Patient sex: F
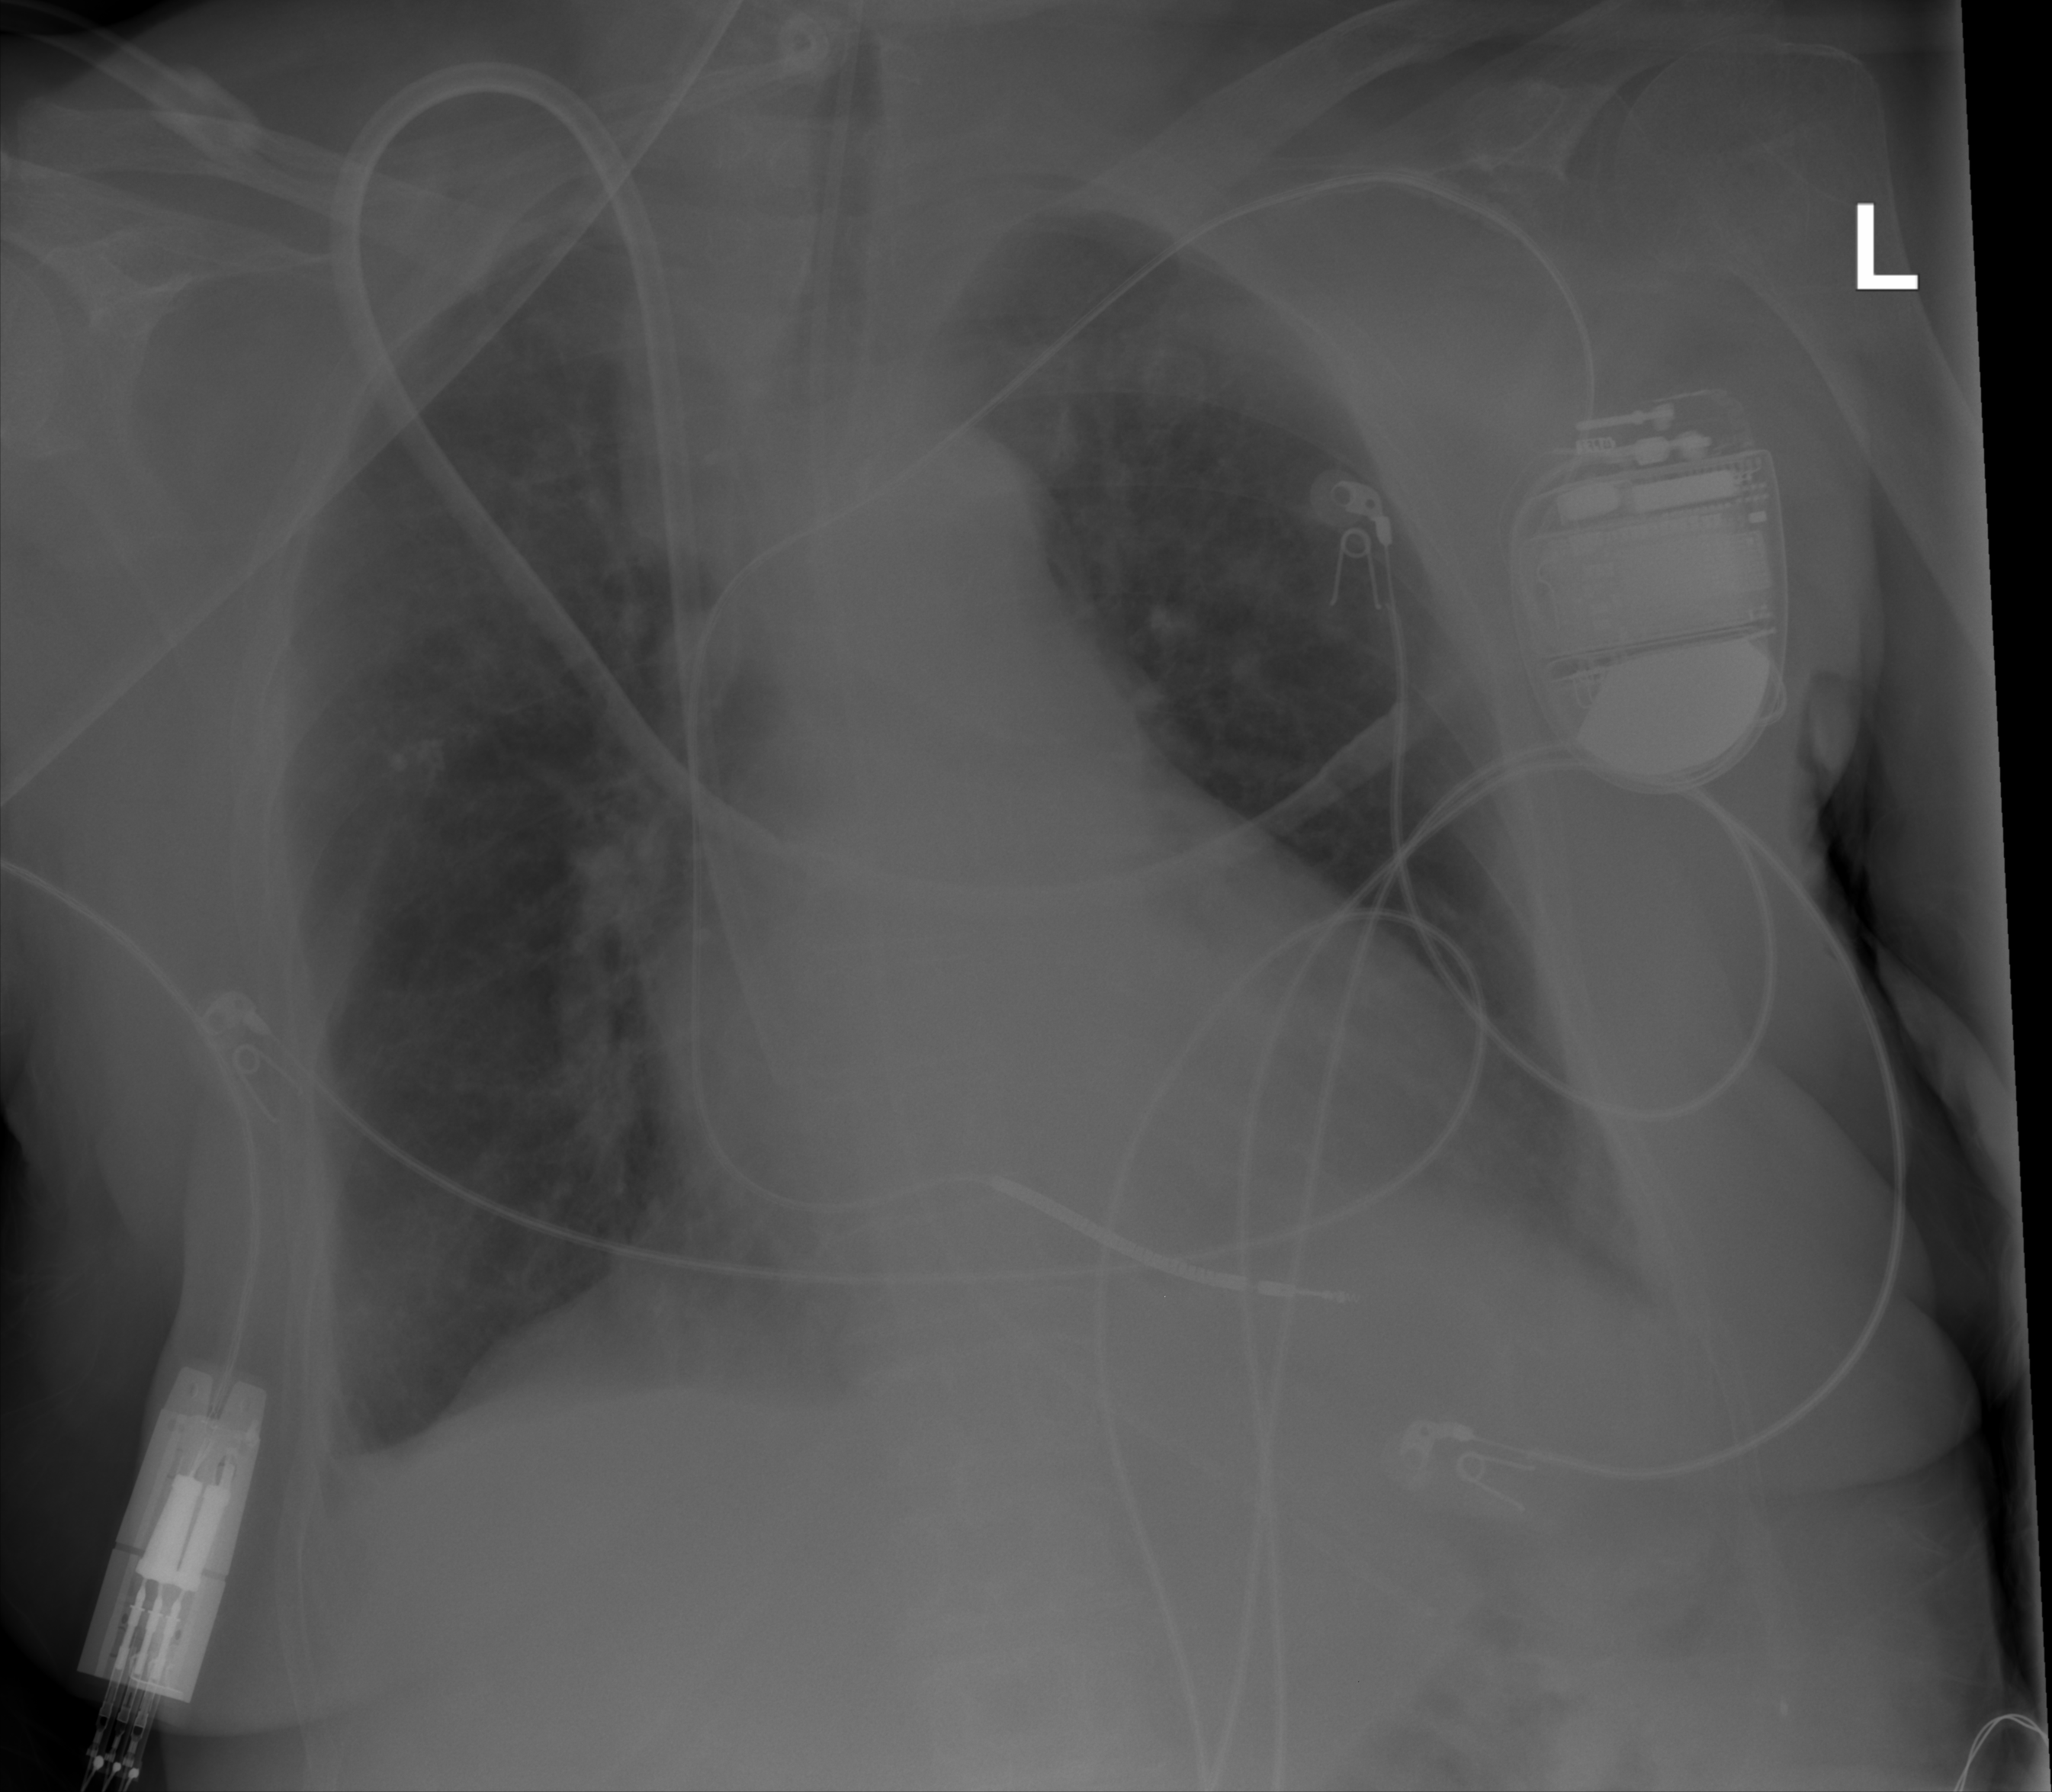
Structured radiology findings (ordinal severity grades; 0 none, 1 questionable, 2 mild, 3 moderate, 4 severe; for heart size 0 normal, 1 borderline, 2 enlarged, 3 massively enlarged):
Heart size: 2
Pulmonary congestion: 0
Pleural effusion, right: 2
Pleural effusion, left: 2
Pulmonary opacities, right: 2
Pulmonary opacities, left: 0
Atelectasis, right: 2
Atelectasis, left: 2